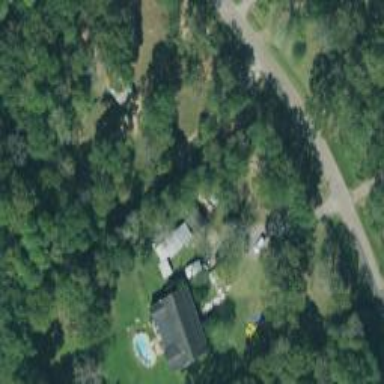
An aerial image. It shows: Driveway.